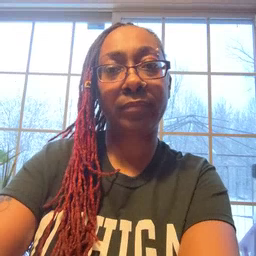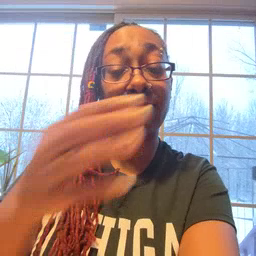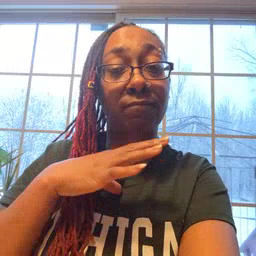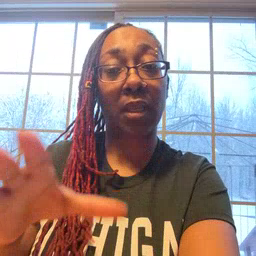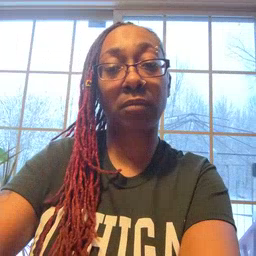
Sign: fine